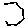
Label: hexagon